Question: I have this simple UITableView and each cell has an image corresponding to it. All I'm doing is displaying a title for the image and the image itself in each cell. Here is my cellForRowAtIndexPath:
'''
- (UITableViewCell *)tableView:(UITableView *)tableView cellForRowAtIndexPath:(NSIndexPath *)indexPath {
// this is where the data for each cell is
NSDictionary *dataForThisCell = cachedData.posts[indexPath.row][@"data"];
// this creates a new cell or grabs a recycled one, I put NSLogs in the if statement to make sure they are being recycled, they are.
post *cell = (post *) [self.tableView dequeueReusableCellWithIdentifier:@"postWithImage"];
if (cell == nil) {
cell = [[[NSBundle mainBundle]loadNibNamed:@"postWithImage" owner:self options:nil]objectAtIndex:0];
[cell styleCell];
}
// if this cell has an image we need to stick it in the cell
NSString *lowerCaseURL = [dataForThisCell[@"url"] lowercaseString];
if([lowerCaseURL hasSuffix: @"gif"] || [lowerCaseURL hasSuffix: @"bmp"] || [lowerCaseURL hasSuffix: @"jpg"] || [lowerCaseURL hasSuffix: @"png"] || [lowerCaseURL hasSuffix: @"jpeg"]) {
// if this cell doesnt have an UIImageView, add one to it. Cells are recycled so this only runs several times
if(cell.preview == nil) {
cell.preview = [[UIImageView alloc] init];
[cell.contentView addSubview: cell.preview];
}
// self.images is an NSMutableDictionary that stores the width and height of images corresponding to cells.
// if we dont know the width and height for this cell's image yet then we need to know now to store it
// once the image downloads, and then cause our table to reload so that heightForRowAtIndexPath
// resizes this cell correctly
Boolean shouldReloadData = self.images[dataForThisCell[@"name"]] == nil ? YES : NO;
// download image
[cell.preview cancelImageRequestOperation];
NSMutableURLRequest *request = [NSMutableURLRequest requestWithURL:[NSURL URLWithString: dataForThisCell[@"url"]]];
[request addValue:@"image/*" forHTTPHeaderField:@"Accept"];
[cell.preview setImageWithURLRequest: request
placeholderImage: [UIImage imageNamed:@"thumbnailLoading.png"]
success: ^(NSURLRequest *request, NSHTTPURLResponse *response, UIImage *image) {
// if we indicated earlier that we didnt know the dimensions of this image until
// just now after its been downloaded, then store the image dimensions in self.images
// and tell the table to reload so that heightForRowAtIndexPath
// resizes this cell correctly
if(shouldReloadData) {
NSInteger imageWidth = image.size.width;
NSInteger imageHeight = image.size.height;
if(imageWidth > [ColumnController columnWidth]) {
float ratio = [ColumnController columnWidth] / imageWidth;
imageWidth = ratio * imageWidth;
imageHeight = ratio* imageHeight;
}
if(imageHeight > 1024) {
float ratio = 1024 / imageHeight;
imageHeight = ratio * imageHeight;
imageWidth = ratio* imageWidth;
}
self.images[dataForThisCell[@"name"]] = @{ @"width": @(imageWidth), @"height": @(imageHeight), @"titleHeight": @([post heightOfGivenText: dataForThisCell[@"title"]]) };
[self.tableView reloadData];
// otherwise we alreaady knew the dimensions of this image so we can assume
// that heightForRowAtIndexPath has already calculated the correct height
// for this cell
}else{
// assign the image we downloaded to the UIImageView within the cell
cell.preview.image = image;
// position the image
NSInteger width = [self.images[dataForThisCell[@"name"]][@"width"] integerValue];
NSInteger height = [self.images[dataForThisCell[@"name"]][@"height"] integerValue];
cell.preview.frame = CGRectMake( ([ColumnController columnWidth] - width)/2 , [self.images[dataForThisCell[@"name"]][@"titleHeight"] integerValue] + 10, width, height);
}
}
failure: ^(NSURLRequest *request, NSHTTPURLResponse *response, NSError *error) {}];
}
// set title of the cell
cell.title.text = [NSString stringWithFormat: @"%@
", dataForThisCell[@"title"]];
'enter code here'// ask for a restyle
[cell setNeedsLayout];
// returns my customized cell
return cell;
}
'''
What happens is that everything works exactly how I want it to, however once I scroll down past around 100 cells or so the background of my app goes black for a few seconds and then I see my homescreen (I've seen some people call this the HSOD - home screen of death). Sometimes in the console in xcode I see memory warnings before a crash and sometimes I do not.
I know for a fact that whatever the problem is, it has to do with putting images into the cells. If I comment out just this line:
'''
cell.preview.image = image;
'''
Then everything works fine and it doesn't crash any more (but then of course the images are not being displayed in the cells).
The cells are being reused and I know that's working, for good measure I set the UIImageView's image property to nil:
'''
- (void) prepareForReuse {
[super prepareForReuse];
if(self.preview != nil)
self.preview.image = nil;
}
'''
and in my appDelegate I also define this:
'''
- (void)applicationDidReceiveMemoryWarning:(UIApplication *)application {
[UIImageView clearAFImageCache];
}
'''
Which deletes the image cache but that doesn't fix the problem either (and anyway iOS should clear the image caches upon memory warnings automatically anyway).
I ran analyze on my project and it reports no memory leaks, and here is the profiler showing that, as well as showing the allocations at the time of the crash:

Other than the occasional memory warning in the console which appears about 2/3rds of the time the app crashes, there are no other errors that appear in the console, and I do not hit any breakpoints or exceptions.
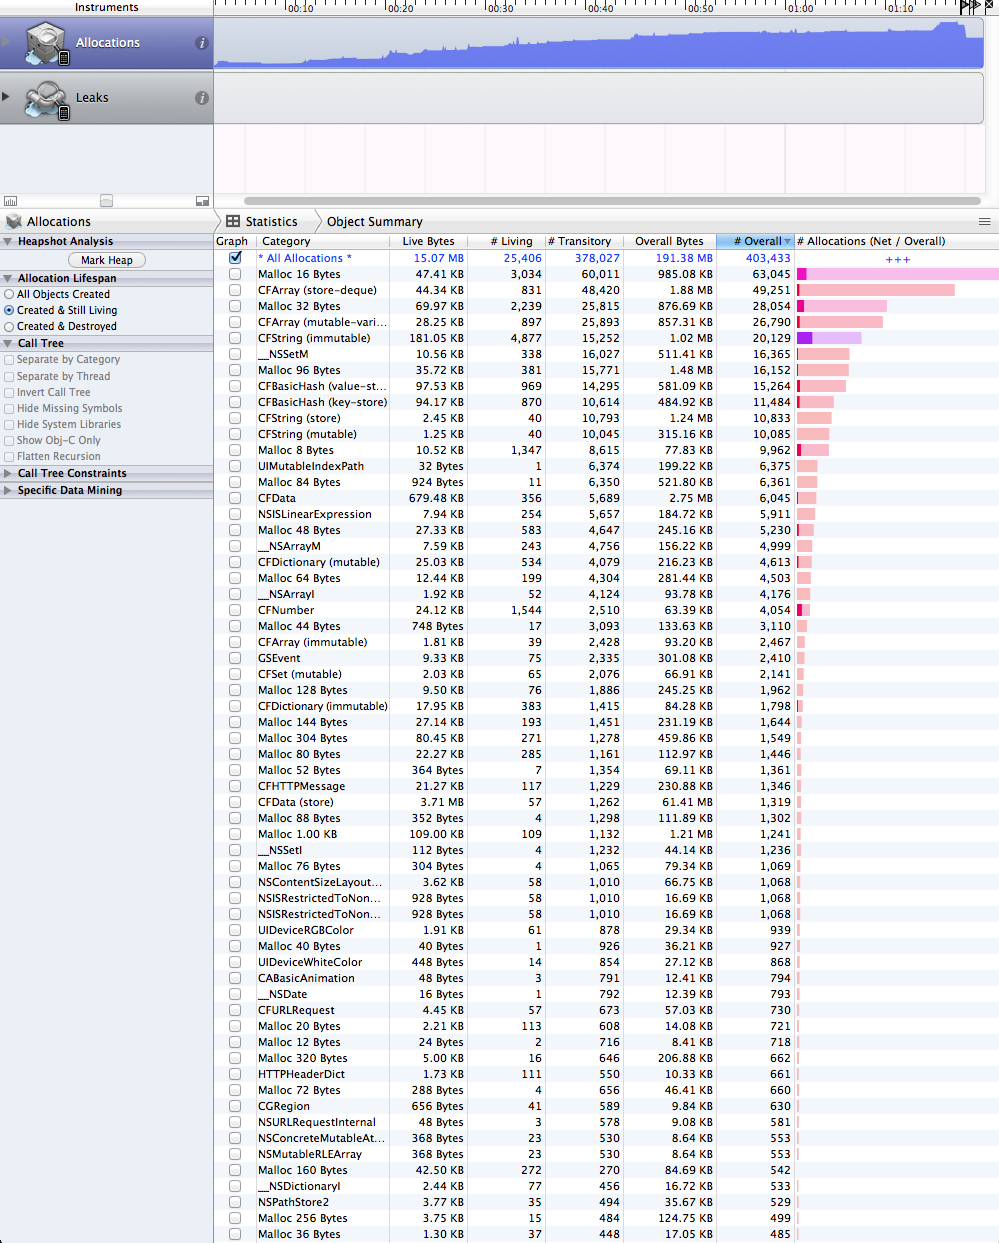
Answer: I've found a solution, albeit not a perfect one:
The AFNetworking library is brilliant and I assume the cause of my problem lies within my own code or my lack of understanding as to how NSCache works.
AFNetworking caches images using Apple's NSCache. NSCache is similar to NSMutableDictionary, but releases objects when memory is spread thin (see more <URL>.
Within UIImageView+AFNetworking.m I located the definition of
'''
+ (AFImageCache *)af_sharedImageCache
'''
And altered it to resemble this:
'''
+ (AFImageCache *)af_sharedImageCache {
static AFImageCache *_af_imageCache = nil;
static dispatch_once_t oncePredicate;
dispatch_once(&oncePredicate, ^{
_af_imageCache = [[AFImageCache alloc] init];
_af_imageCache.countLimit = 35;
});
return _af_imageCache;
}
'''
The important line here is
'''
_af_imageCache.countLimit = 35;
'''
This tells the NSCache object being used in AFNetworking to cache images that it must only cache up to a maximum of 35 things.
For reasons unknown to me, iOS was not automatically purging objects from the cache as it should, and calling removeAllObjects on the cache was not working either. This solution is hardly ideal because it may not utilize the cache to its full potential or may over use the cache, but for the meantime it atleast stops the cache from attempting to store an infinite number of objects.